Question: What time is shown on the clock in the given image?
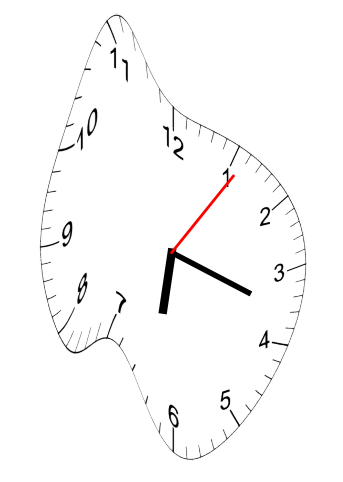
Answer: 06:18:06